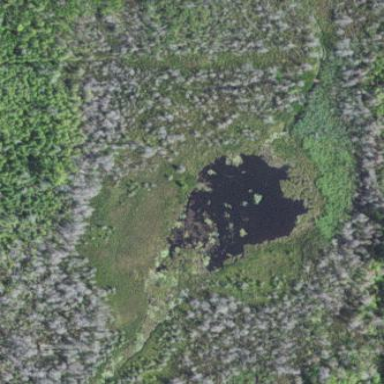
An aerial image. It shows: Pond surrounded by natural water.